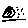
Label: moon